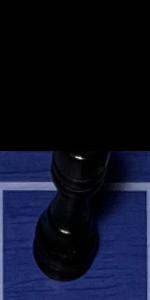
Label: Rook_Black